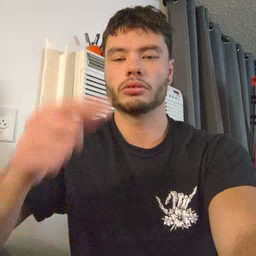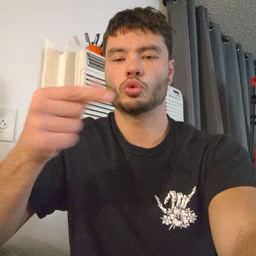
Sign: green